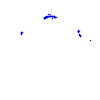
Particle: kaon